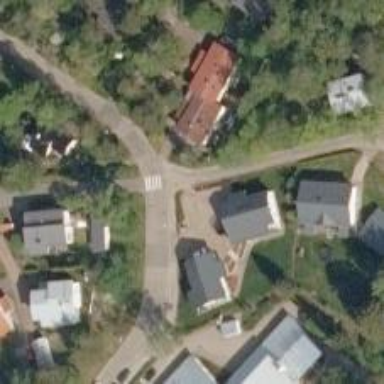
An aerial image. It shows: Crossing on asphalt cycleway.